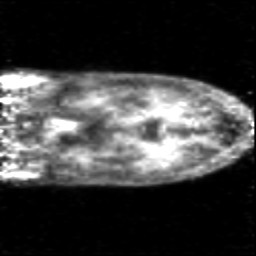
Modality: PET
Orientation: coronal
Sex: female
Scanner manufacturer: siemens